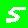
Digit: 5